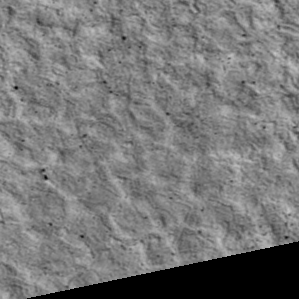
Label: non_frost